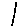
Label: line